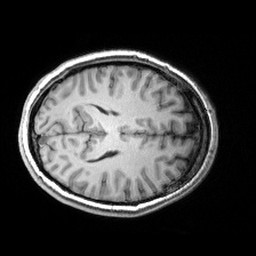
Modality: T1w
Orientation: axial
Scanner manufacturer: siemens
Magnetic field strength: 3 T
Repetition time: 2.53 s
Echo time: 0.00299 s